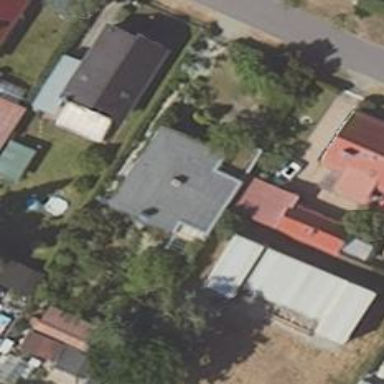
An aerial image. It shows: Detached building.